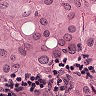
Metastatic tissue present: yes